Field crop: maize
Growth stage: 2
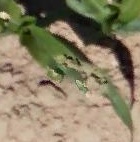
Species: maize